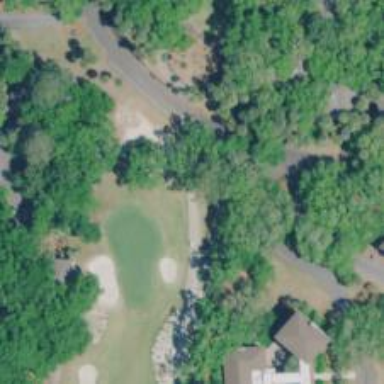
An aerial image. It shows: Service road designated as golf cart path.